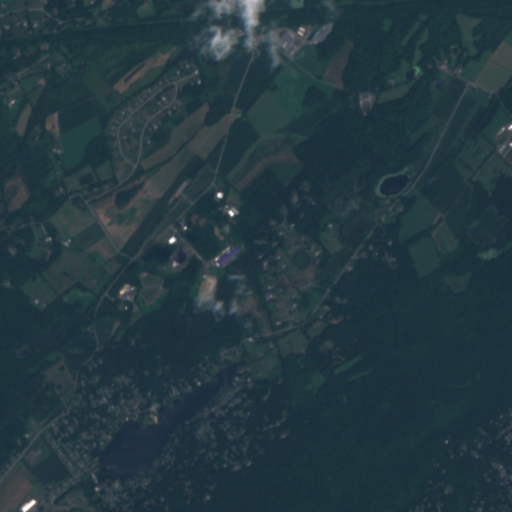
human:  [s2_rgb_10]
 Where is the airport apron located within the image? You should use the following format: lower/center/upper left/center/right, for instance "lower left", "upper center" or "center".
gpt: The airport apron is located in the center left of the image.
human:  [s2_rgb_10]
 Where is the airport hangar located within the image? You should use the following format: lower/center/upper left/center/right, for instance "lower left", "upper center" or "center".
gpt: The airport hangar is located in the center of the image.
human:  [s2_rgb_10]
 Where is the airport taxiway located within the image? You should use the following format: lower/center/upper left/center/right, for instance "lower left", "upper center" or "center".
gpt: The airport taxiway is located in the center of the image.
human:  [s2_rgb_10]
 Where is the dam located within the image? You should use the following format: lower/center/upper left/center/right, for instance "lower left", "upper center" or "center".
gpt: The dam is located in the lower left of the image.
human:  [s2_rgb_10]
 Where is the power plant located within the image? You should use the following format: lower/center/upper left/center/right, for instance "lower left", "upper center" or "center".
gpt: There is no power plant in the image.